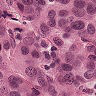
Metastatic tissue present: yes